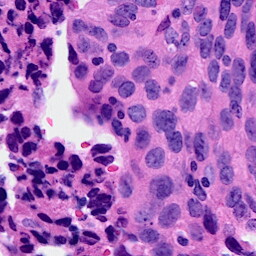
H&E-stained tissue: Breast